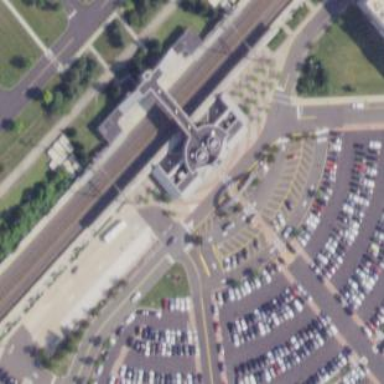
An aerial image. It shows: Train station building.